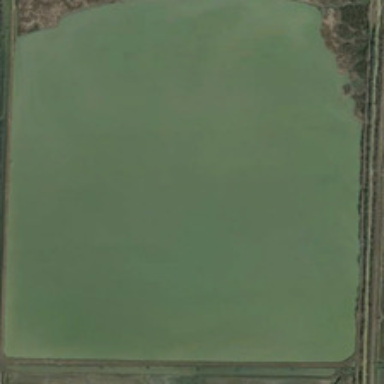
Green plants are around a square pond .